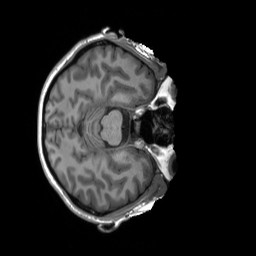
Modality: T1w
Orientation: axial
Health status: healthy
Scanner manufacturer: siemens
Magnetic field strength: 3 T
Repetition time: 2.3 s
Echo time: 0.00207 s